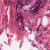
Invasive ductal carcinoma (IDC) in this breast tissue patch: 0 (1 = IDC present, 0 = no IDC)